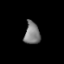
Tissue: lung
Cell type: Endothelial cells
Senescence score: 0.6938
Nuclear area (px): 336
Mean DAPI intensity: 127.17